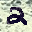
Label: 2